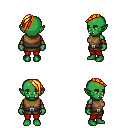
a pixel art fantasy rpg character, female body template, orc, green skin, leather chest armor, red pants, light blonde long mohawk hairstyle, leather bracers, four views (front, back, left, right), 2x2 character sprite sheet, small pixel art, hard edges, no anti-aliasing